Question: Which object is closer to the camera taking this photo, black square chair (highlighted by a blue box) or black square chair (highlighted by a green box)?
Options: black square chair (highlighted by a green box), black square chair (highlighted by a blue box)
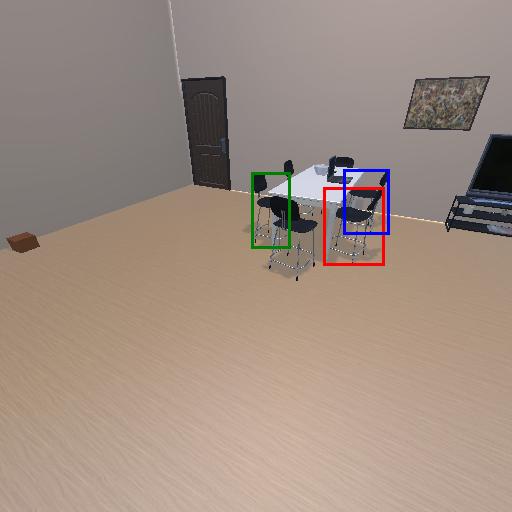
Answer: black square chair (highlighted by a green box)